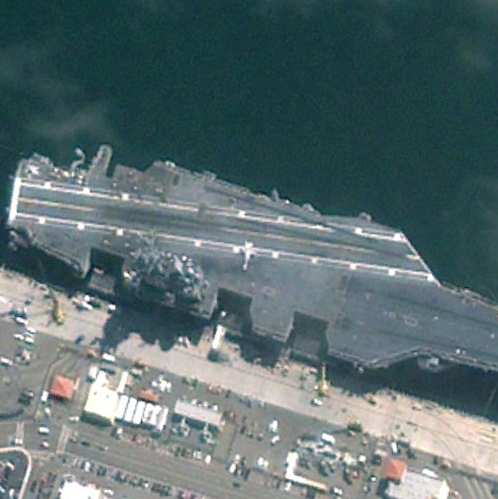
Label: Nimitz-class_aircraft_carrier